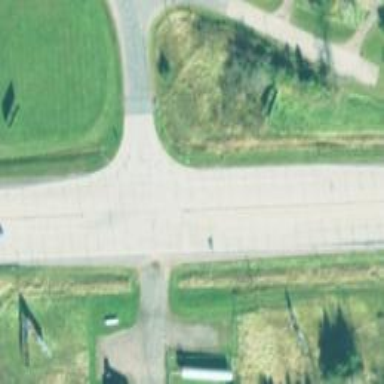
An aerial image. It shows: Road with stop sign.